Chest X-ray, PA view. Patient: 30 years old, sex F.
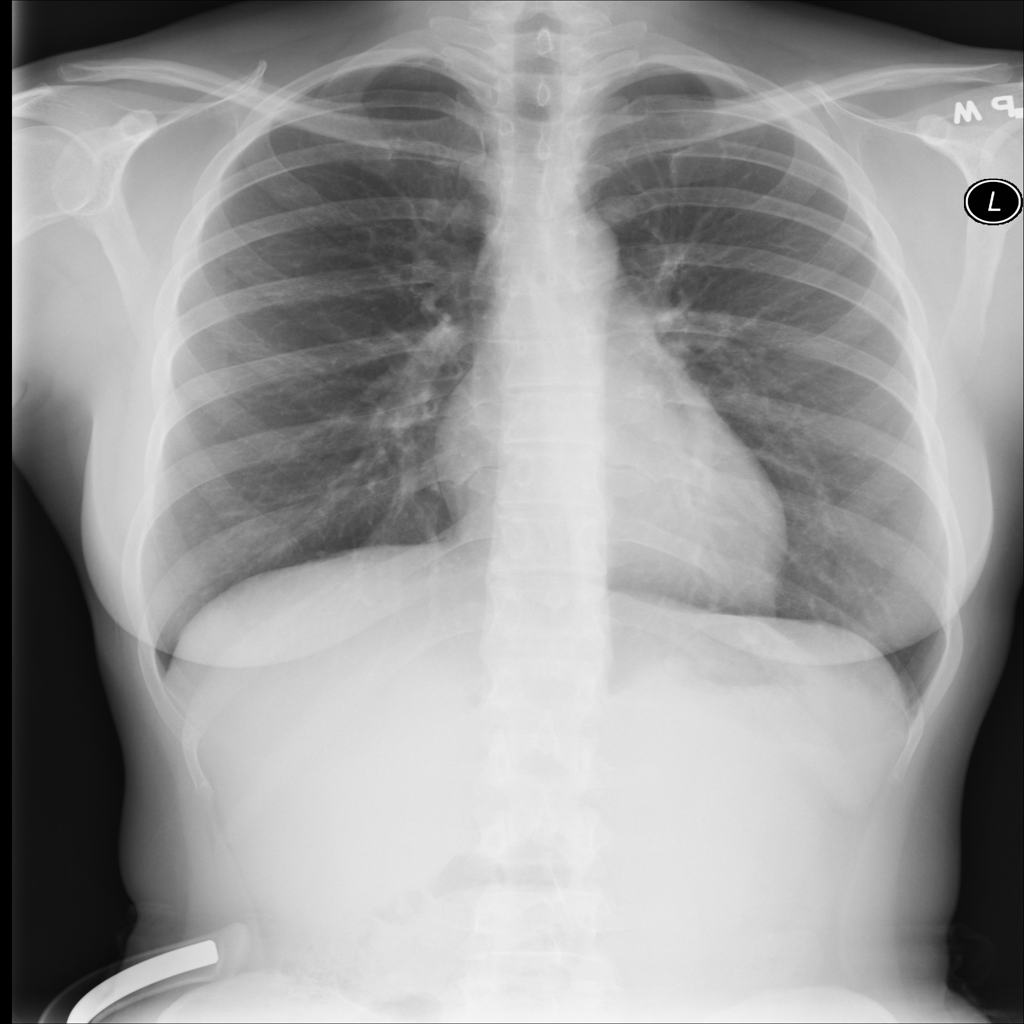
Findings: No Finding